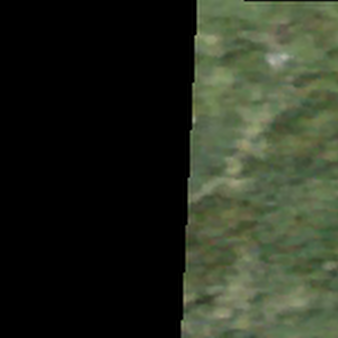
Label: other